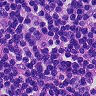
Metastatic tissue present: no